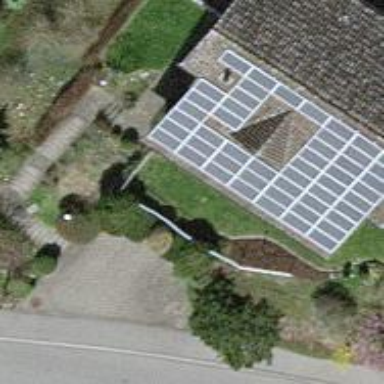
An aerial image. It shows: Solar power generator.